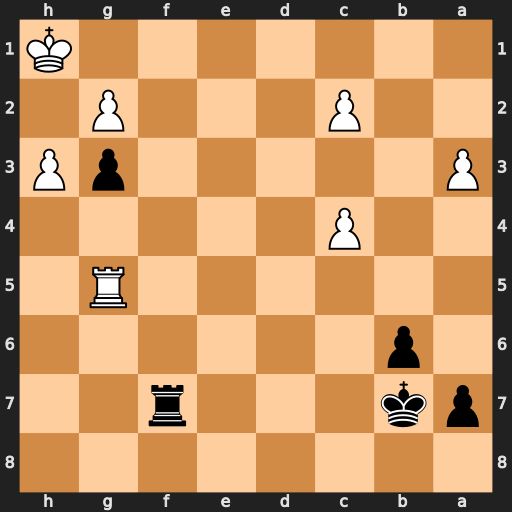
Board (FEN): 8/pk3r2/1p6/6R1/2P5/P5pP/2P3P1/7K
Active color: b
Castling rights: -
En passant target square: -
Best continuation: Rf1#